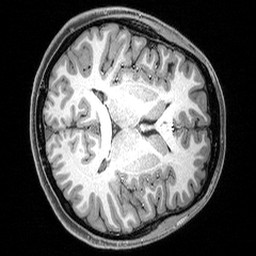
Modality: T1w
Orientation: axial
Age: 22
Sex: male
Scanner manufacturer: siemens
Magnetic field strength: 3 T
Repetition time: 2.3 s
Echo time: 0.00298 s